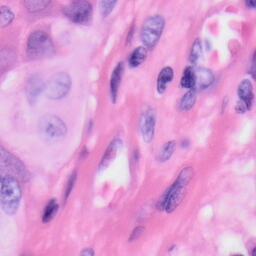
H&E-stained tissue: Skin